Aerial crown-view tile of a tropical tree (Barro Colorado Island, Panama), acquired 20250414:
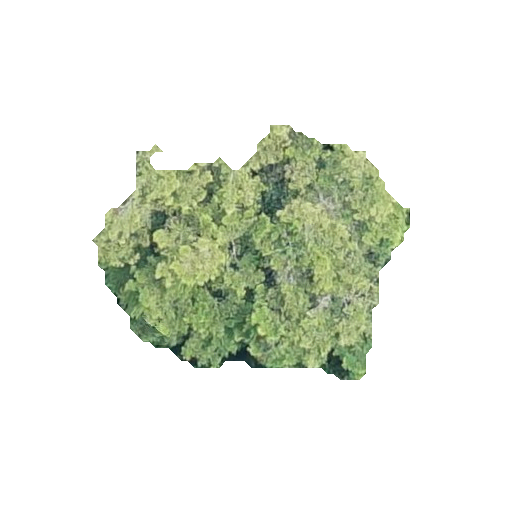
Species: Terminalia amazonia
GBIF accepted scientific name: Terminalia amazonica
Crown area: 81.778 m²